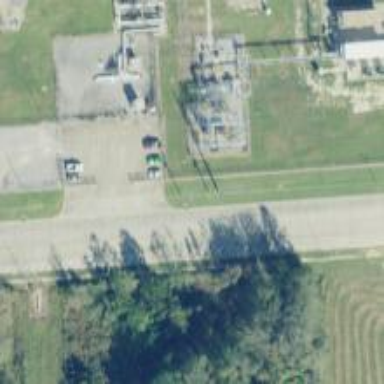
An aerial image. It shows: Power pole.